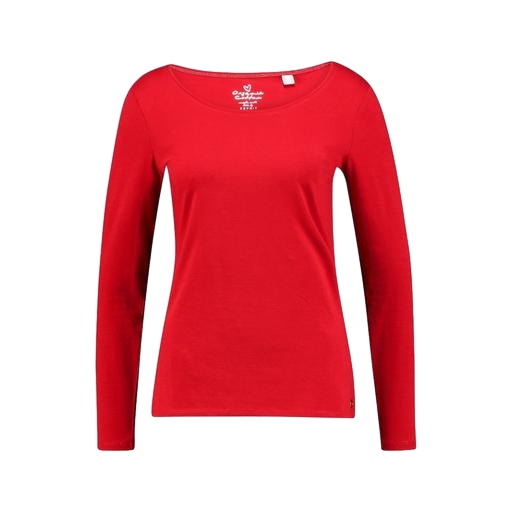
red long-sleeve t-shirt, long sleeved fitted red shirt, red women's long-sleeved scoop neck t-shirt light, white background